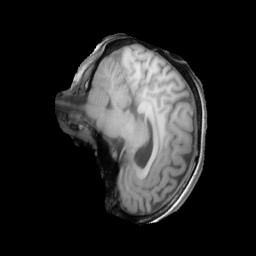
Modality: T1w
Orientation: sagittal
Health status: ill
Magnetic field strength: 3 T